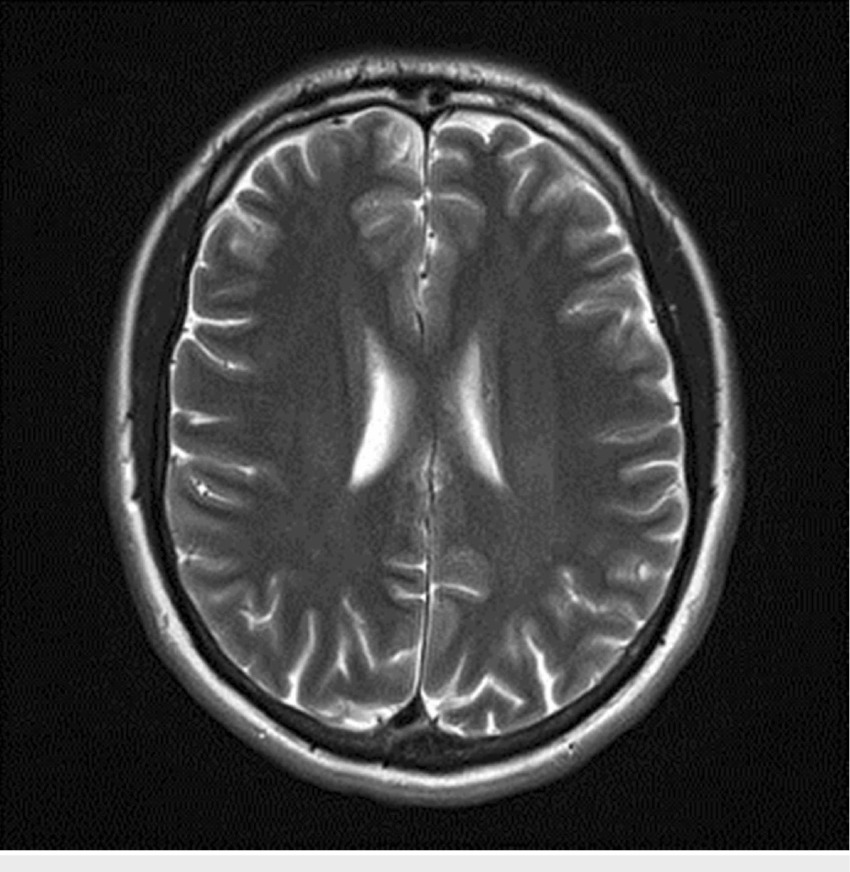
Label: notumor